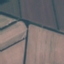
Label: AnnualCrop